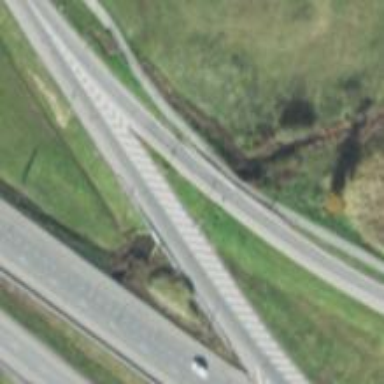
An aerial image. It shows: Expressway designated as secondary road.